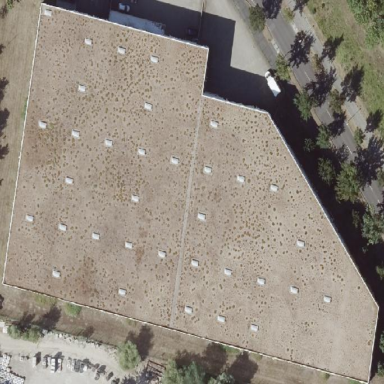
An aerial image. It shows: Commercial building with flat roof.